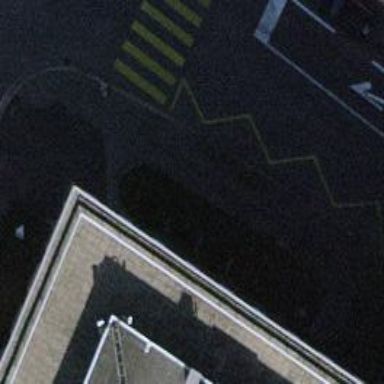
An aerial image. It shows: Bus stop with platform for public transport.